Question: While plotting time-series date, i'm trying to plot the number of data points per hour:
'''
fig, ax = plt.subplots()
ax.hist(x = df.index.hour,
bins = 24, # draw one bar per hour
align = 'mid' # this is where i need help
rwidth = 0.6, # adding a bit of space between each bar
)
'''
I want one bar per hour, each hour labeled, so we set:
'''
ax.set_xticks(ticks = np.arange(0, 24))
ax.set_xticklabels(labels = [str(x) for x in np.arange(0, 24)])
'''
The x-axis ticks are shown and labelled correctly, yet the bars themselves are not correctly aligned above the ticks. Bars are more drawn to the center, setting them right of the ticks on the left, while left of the ticks on the right.
The 'align = 'mid'' option allows us, to shift the xticks to ''left'' / ''right'', yet neither of those is helping with the problem at hand.

Is there a way of setting the bars exactly above the corresponding ticks in a histogram?
'''
fig.patch.set_facecolor('xkcd:mint green')
ax.set_xlabel('hour of the day')
ax.set_ylim(0, 800)
ax.grid()
plt.show()
'''
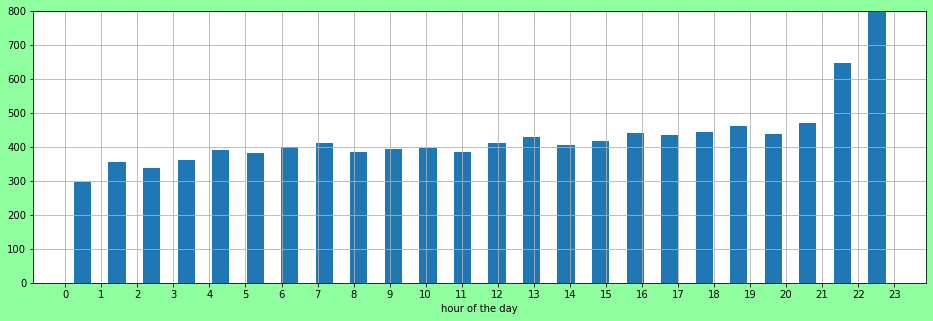
Answer: When you put 'bins=24', you don't get one bin per hour. Supposing your hours are integers from 0 up to 23, 'bins=24' will create 24 bins, dividing the range from 0.0 to 23.0 into 24 equal parts. So, the regions will be '0-0.958', '0.958-1.917', '1.917-2.75', ... '22.042-23'. Weirder things will happen in case the values don't contain '0' or '23' as the ranges will be created between the lowest and highest value encountered.
As your data is discrete, it is highly recommended to explicitly set the bin edges. For example number '-0.5 - 0.5', '0.5 - 1.5', ... .
'''
import matplotlib.pyplot as plt
import numpy as np
fig, ax = plt.subplots()
ax.hist(x=np.random.randint(0, 24, 500),
bins=np.arange(-0.5, 24), # one bin per hour
rwidth=0.6, # adding a bit of space between each bar
)
ax.set_xticks(ticks=np.arange(0, 24)) # the default tick labels will be these same numbers
ax.margins(x=0.02) # less padding left and right
plt.show()
'''
<URL>